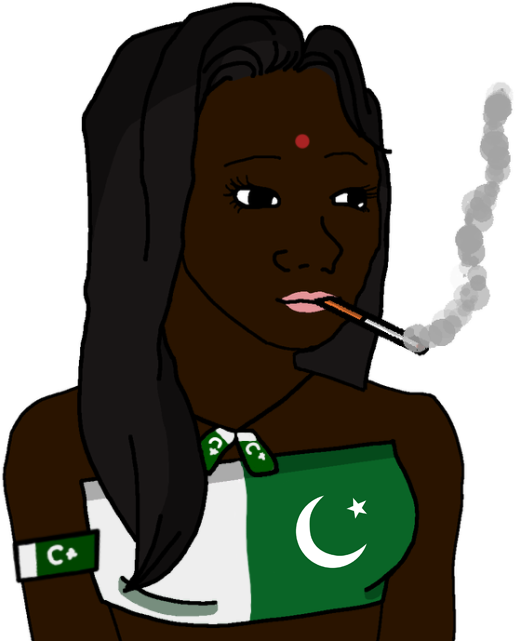
Label: 5_Trad_Wife